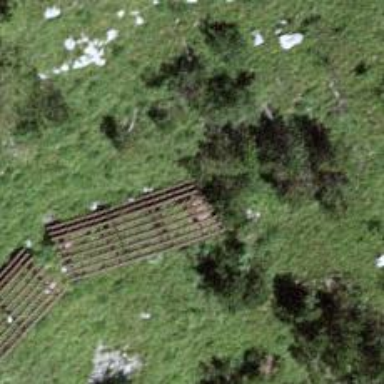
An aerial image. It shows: Avalanche protection barrier made by humans.